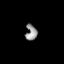
Tissue: prostate
Cell type: Myeloid cells
Senescence score: 0.7168
Nuclear area (px): 171
Mean DAPI intensity: 149.491